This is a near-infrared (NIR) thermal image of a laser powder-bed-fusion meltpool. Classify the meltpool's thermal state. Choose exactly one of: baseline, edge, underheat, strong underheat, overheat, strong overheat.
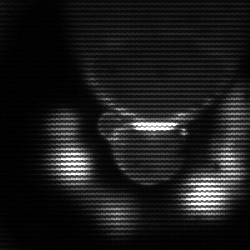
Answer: baseline